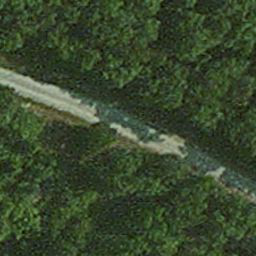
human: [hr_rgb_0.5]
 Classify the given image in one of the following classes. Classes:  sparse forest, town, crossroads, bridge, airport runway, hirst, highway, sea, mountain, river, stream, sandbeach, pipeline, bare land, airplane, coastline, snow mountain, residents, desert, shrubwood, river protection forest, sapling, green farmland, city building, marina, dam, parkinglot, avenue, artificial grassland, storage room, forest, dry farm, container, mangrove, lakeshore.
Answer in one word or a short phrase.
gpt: avenue